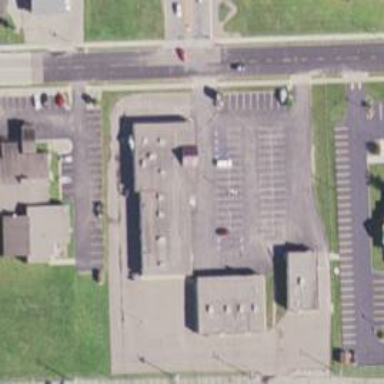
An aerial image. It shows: Healthcare clinic is depicted in the image.